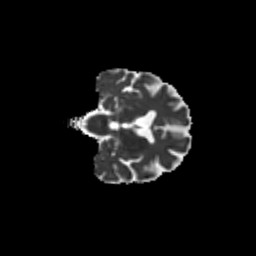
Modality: MD
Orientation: coronal
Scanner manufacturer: siemens
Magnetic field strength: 3 T
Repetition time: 9.2 s
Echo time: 0.084 s